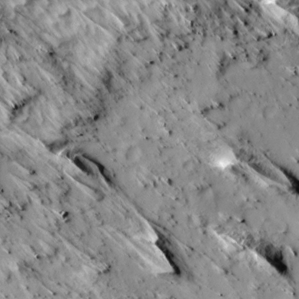
Label: non_frost